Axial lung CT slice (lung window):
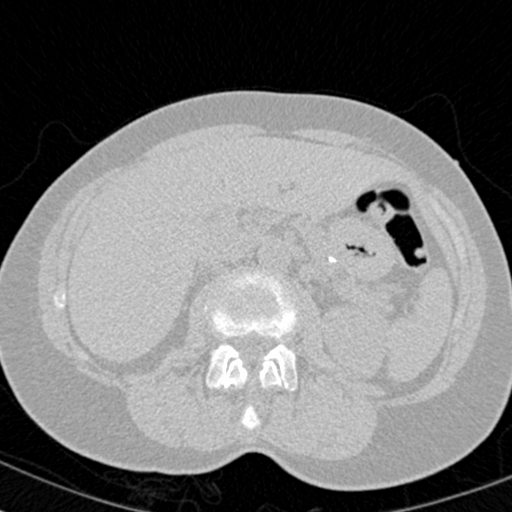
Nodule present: no